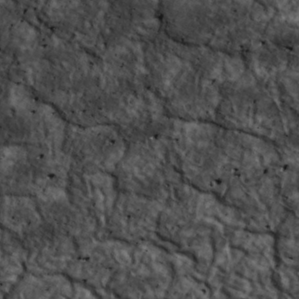
Label: non_frost